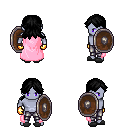
a pixel art fantasy rpg character, male body template, dark elf, purple skin, pink cape, metal pants, black loose hair, gold gloves, gray slippers, shield, four views (front, back, left, right), 2x2 character sprite sheet, small pixel art, hard edges, no anti-aliasing